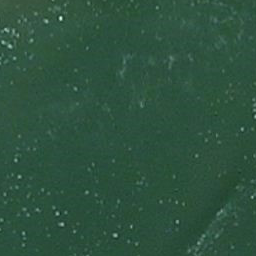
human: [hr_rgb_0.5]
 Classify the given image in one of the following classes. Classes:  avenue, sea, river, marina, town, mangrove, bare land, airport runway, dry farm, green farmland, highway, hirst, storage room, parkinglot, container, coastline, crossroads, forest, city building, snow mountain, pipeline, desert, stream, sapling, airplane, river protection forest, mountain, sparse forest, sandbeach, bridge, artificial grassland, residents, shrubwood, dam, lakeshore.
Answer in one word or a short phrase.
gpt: sea